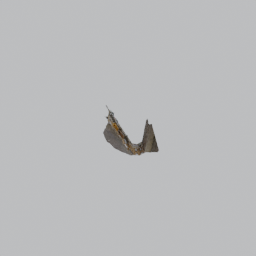
Label: architecture